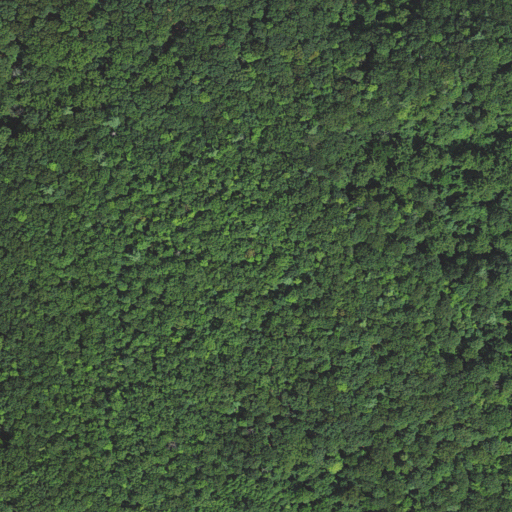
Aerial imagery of ridge(s) in North Carolina named Wilson Ridge containing deciduous forest and mixed forest